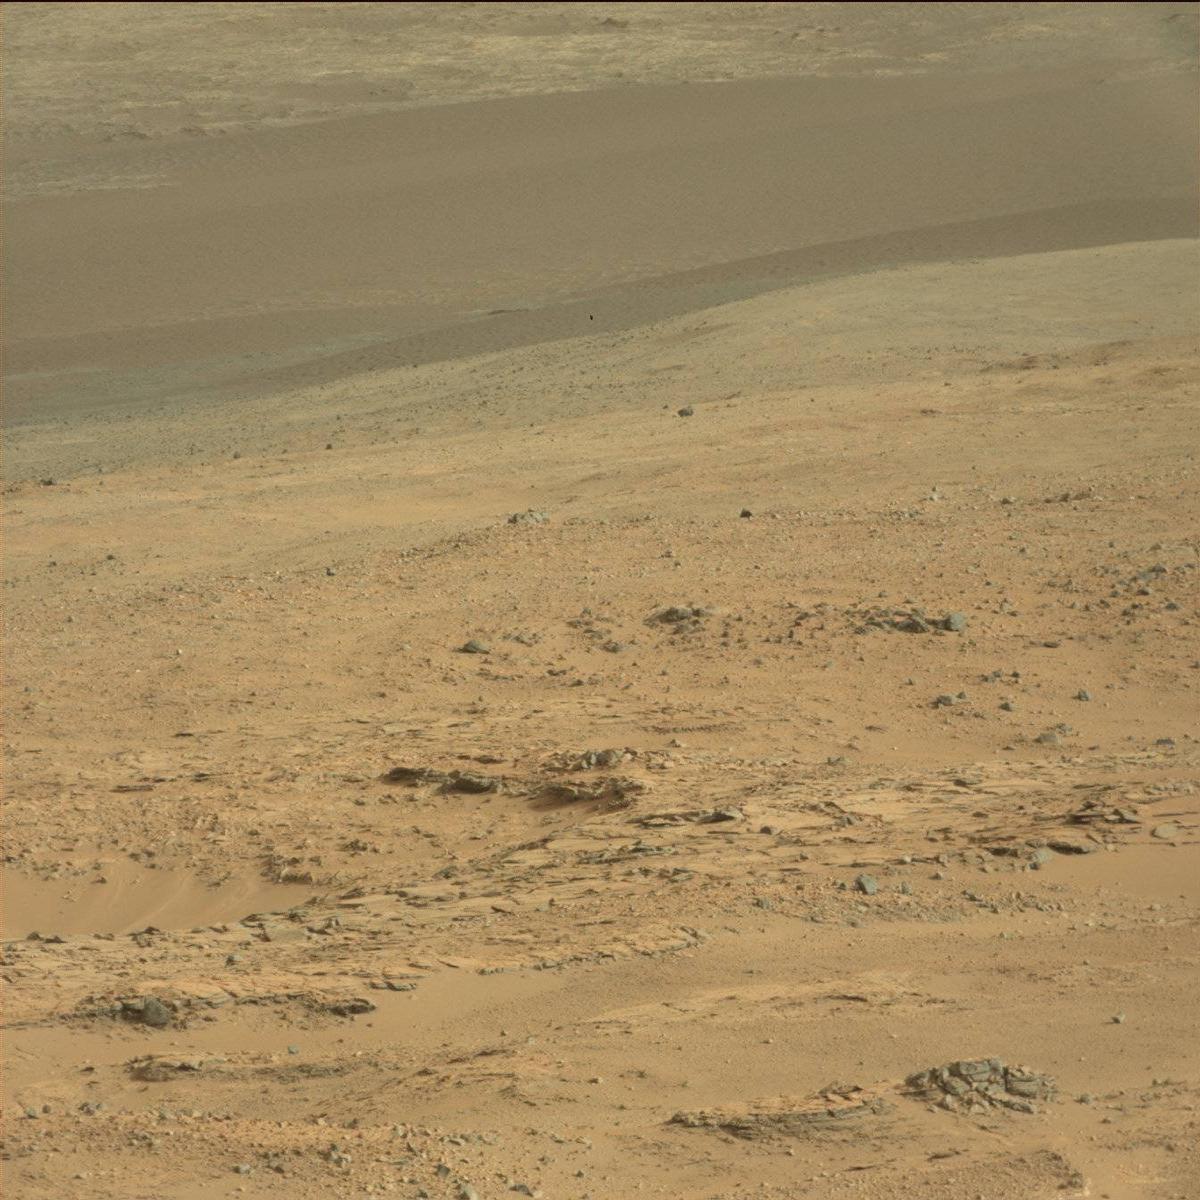
Terrain classes present: Bedrock, Ridge, Rock, Sand / Soil